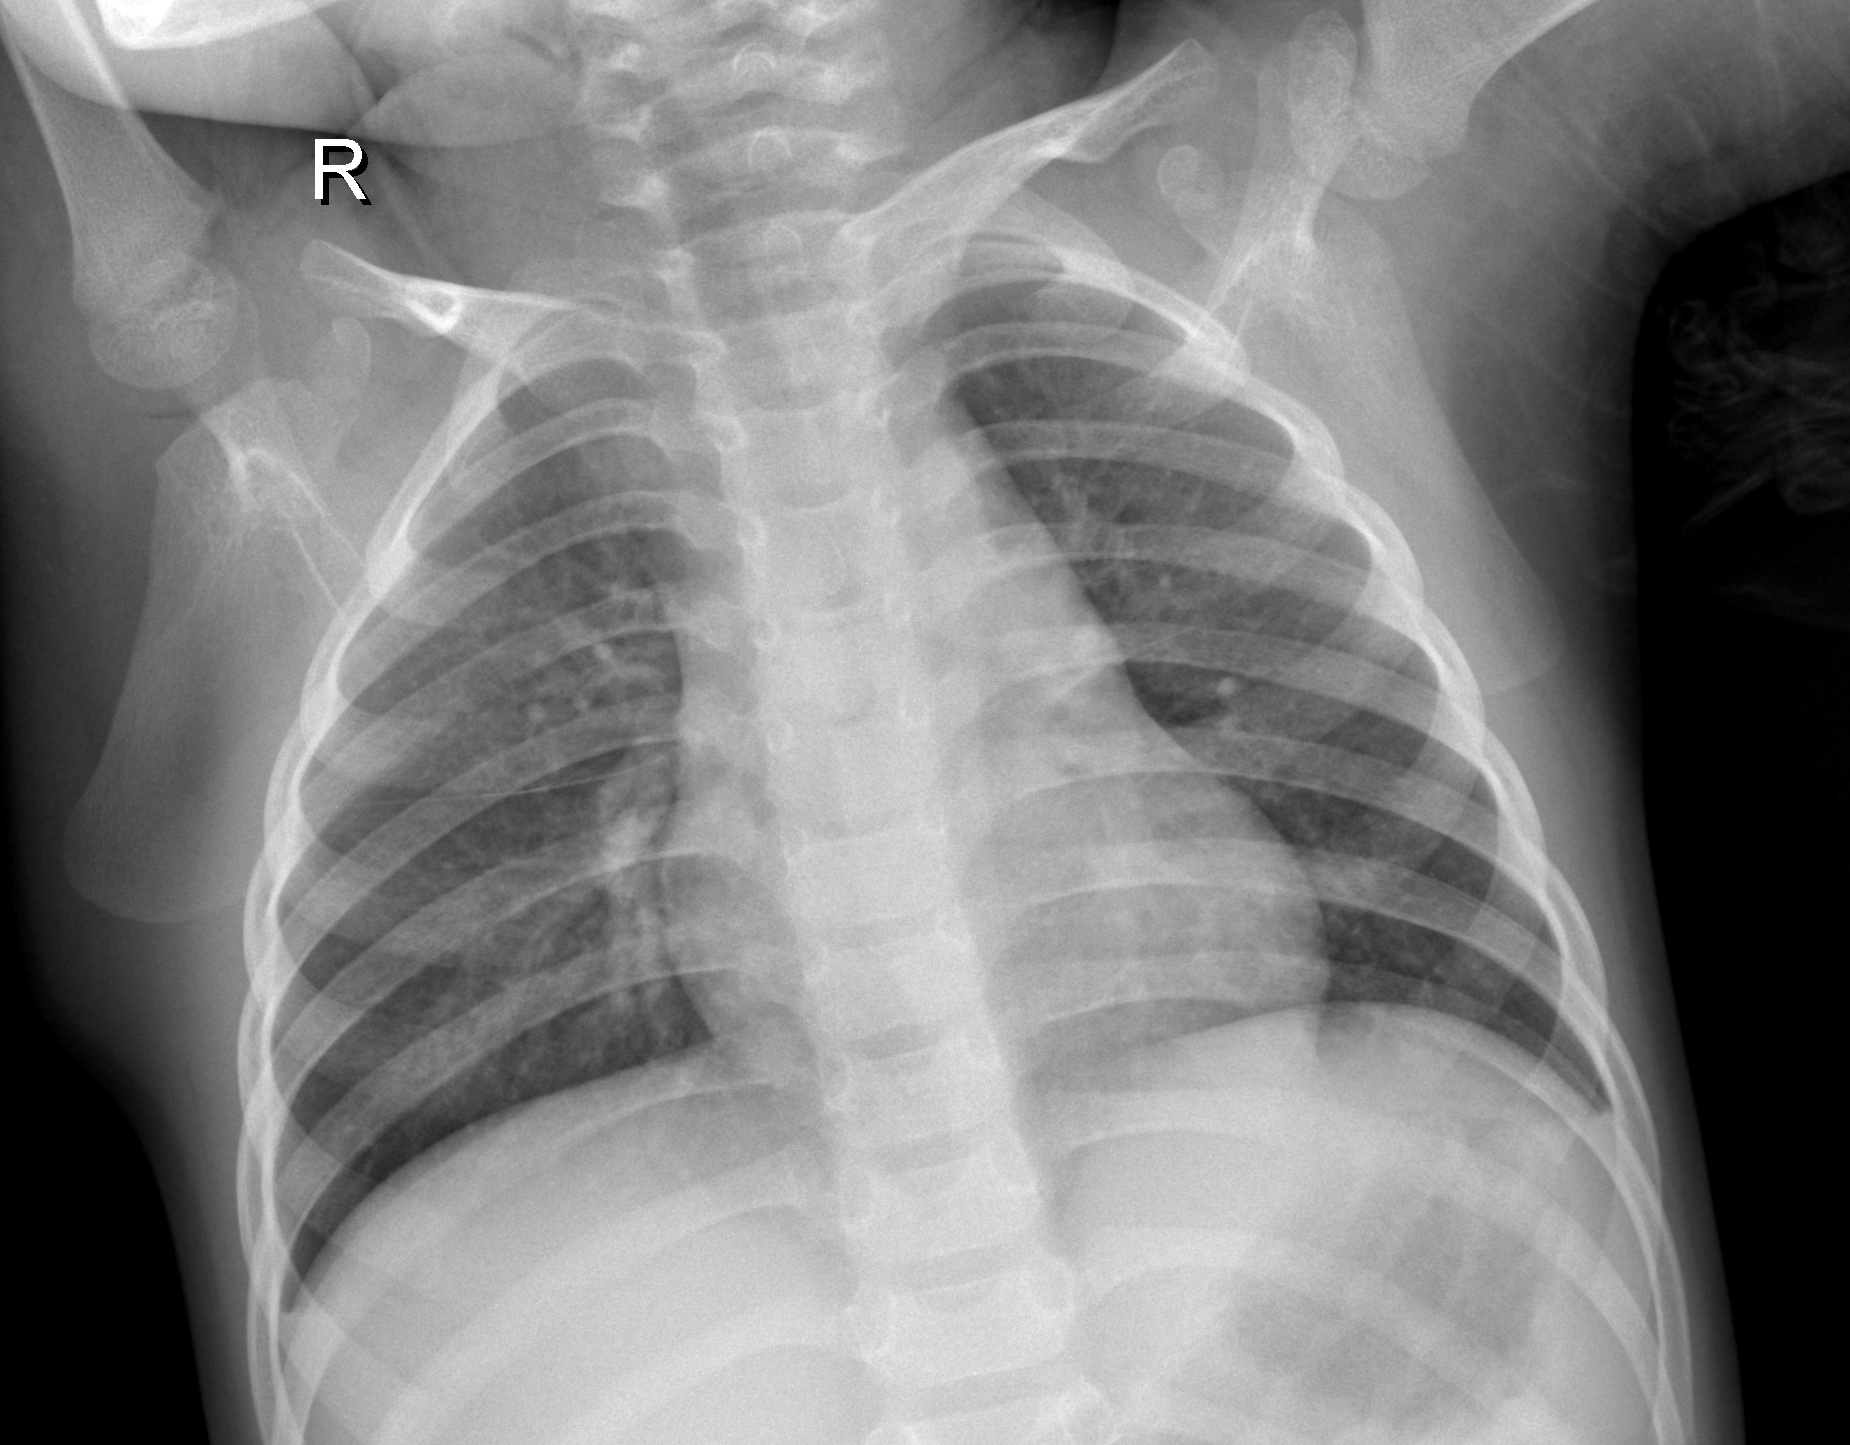
Diagnosis: NORMAL